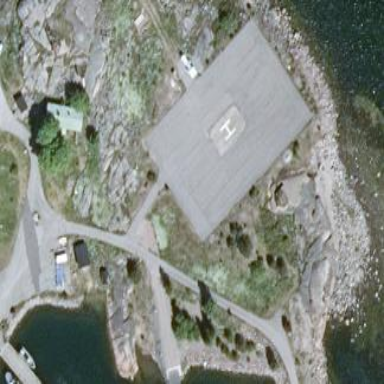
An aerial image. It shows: Image showing helipad at airport.